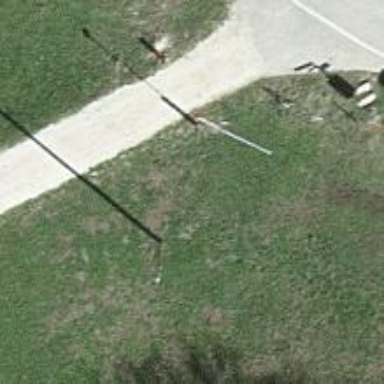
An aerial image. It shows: Power pole.